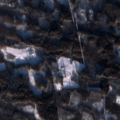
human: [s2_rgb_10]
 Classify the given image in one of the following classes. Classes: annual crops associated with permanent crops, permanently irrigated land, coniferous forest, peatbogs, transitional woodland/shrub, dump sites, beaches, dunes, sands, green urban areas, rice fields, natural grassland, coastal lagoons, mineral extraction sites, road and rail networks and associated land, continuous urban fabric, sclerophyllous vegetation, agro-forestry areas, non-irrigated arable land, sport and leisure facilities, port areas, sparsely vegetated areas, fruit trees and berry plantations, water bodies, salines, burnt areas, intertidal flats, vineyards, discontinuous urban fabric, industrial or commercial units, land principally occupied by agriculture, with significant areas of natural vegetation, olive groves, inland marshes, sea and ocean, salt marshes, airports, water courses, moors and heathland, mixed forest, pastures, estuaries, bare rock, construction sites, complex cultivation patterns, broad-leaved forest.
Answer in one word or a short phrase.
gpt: mixed forest